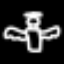
Label: angel